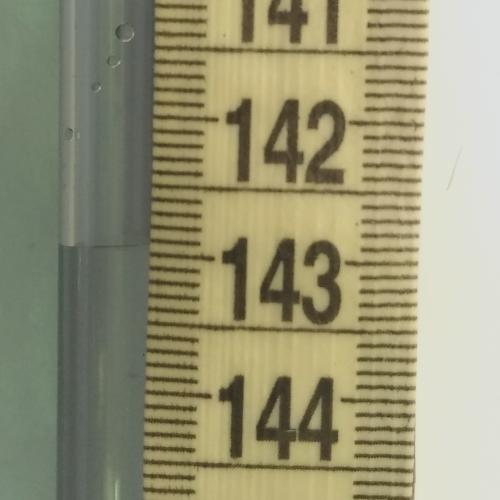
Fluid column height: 142.9 cm